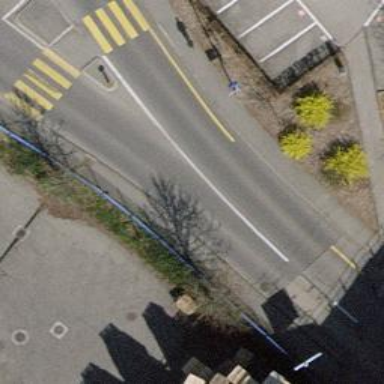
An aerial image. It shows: Tertiary road with asphalt surface. Both sides of the road have sidewalks and there is dedicated cycle lane on both sides.